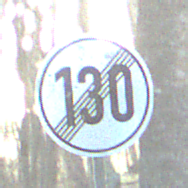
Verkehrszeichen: EndeGeschwindigkeit130
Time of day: SunriseSunset
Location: Outdoor (Nature)
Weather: Clear
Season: Winter
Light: Natural